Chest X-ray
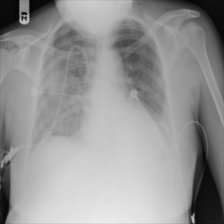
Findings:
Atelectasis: negative
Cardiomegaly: negative
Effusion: negative
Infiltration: negative
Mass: negative
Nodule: negative
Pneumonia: negative
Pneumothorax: negative
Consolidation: negative
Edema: negative
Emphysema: negative
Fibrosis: negative
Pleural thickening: negative
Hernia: negative